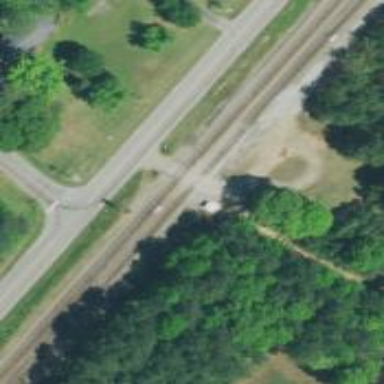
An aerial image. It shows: Junction on the railway.